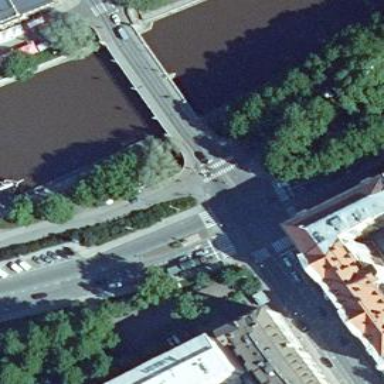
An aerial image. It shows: Footway crossing with marked asphalt surface.